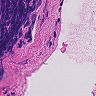
Metastatic tissue present: no